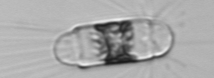
Label: Corethron_hystrix